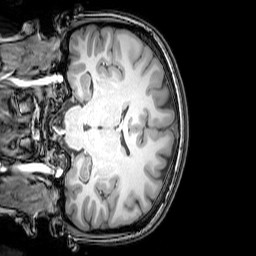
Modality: T1w
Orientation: coronal
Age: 23
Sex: female
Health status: healthy
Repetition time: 0.081 s
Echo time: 0.037 s